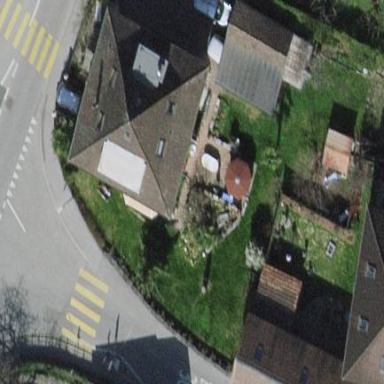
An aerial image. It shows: Building with pyramidal tile roof.